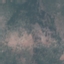
Land use / land cover class: HerbaceousVegetation